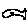
Label: fish